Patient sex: M
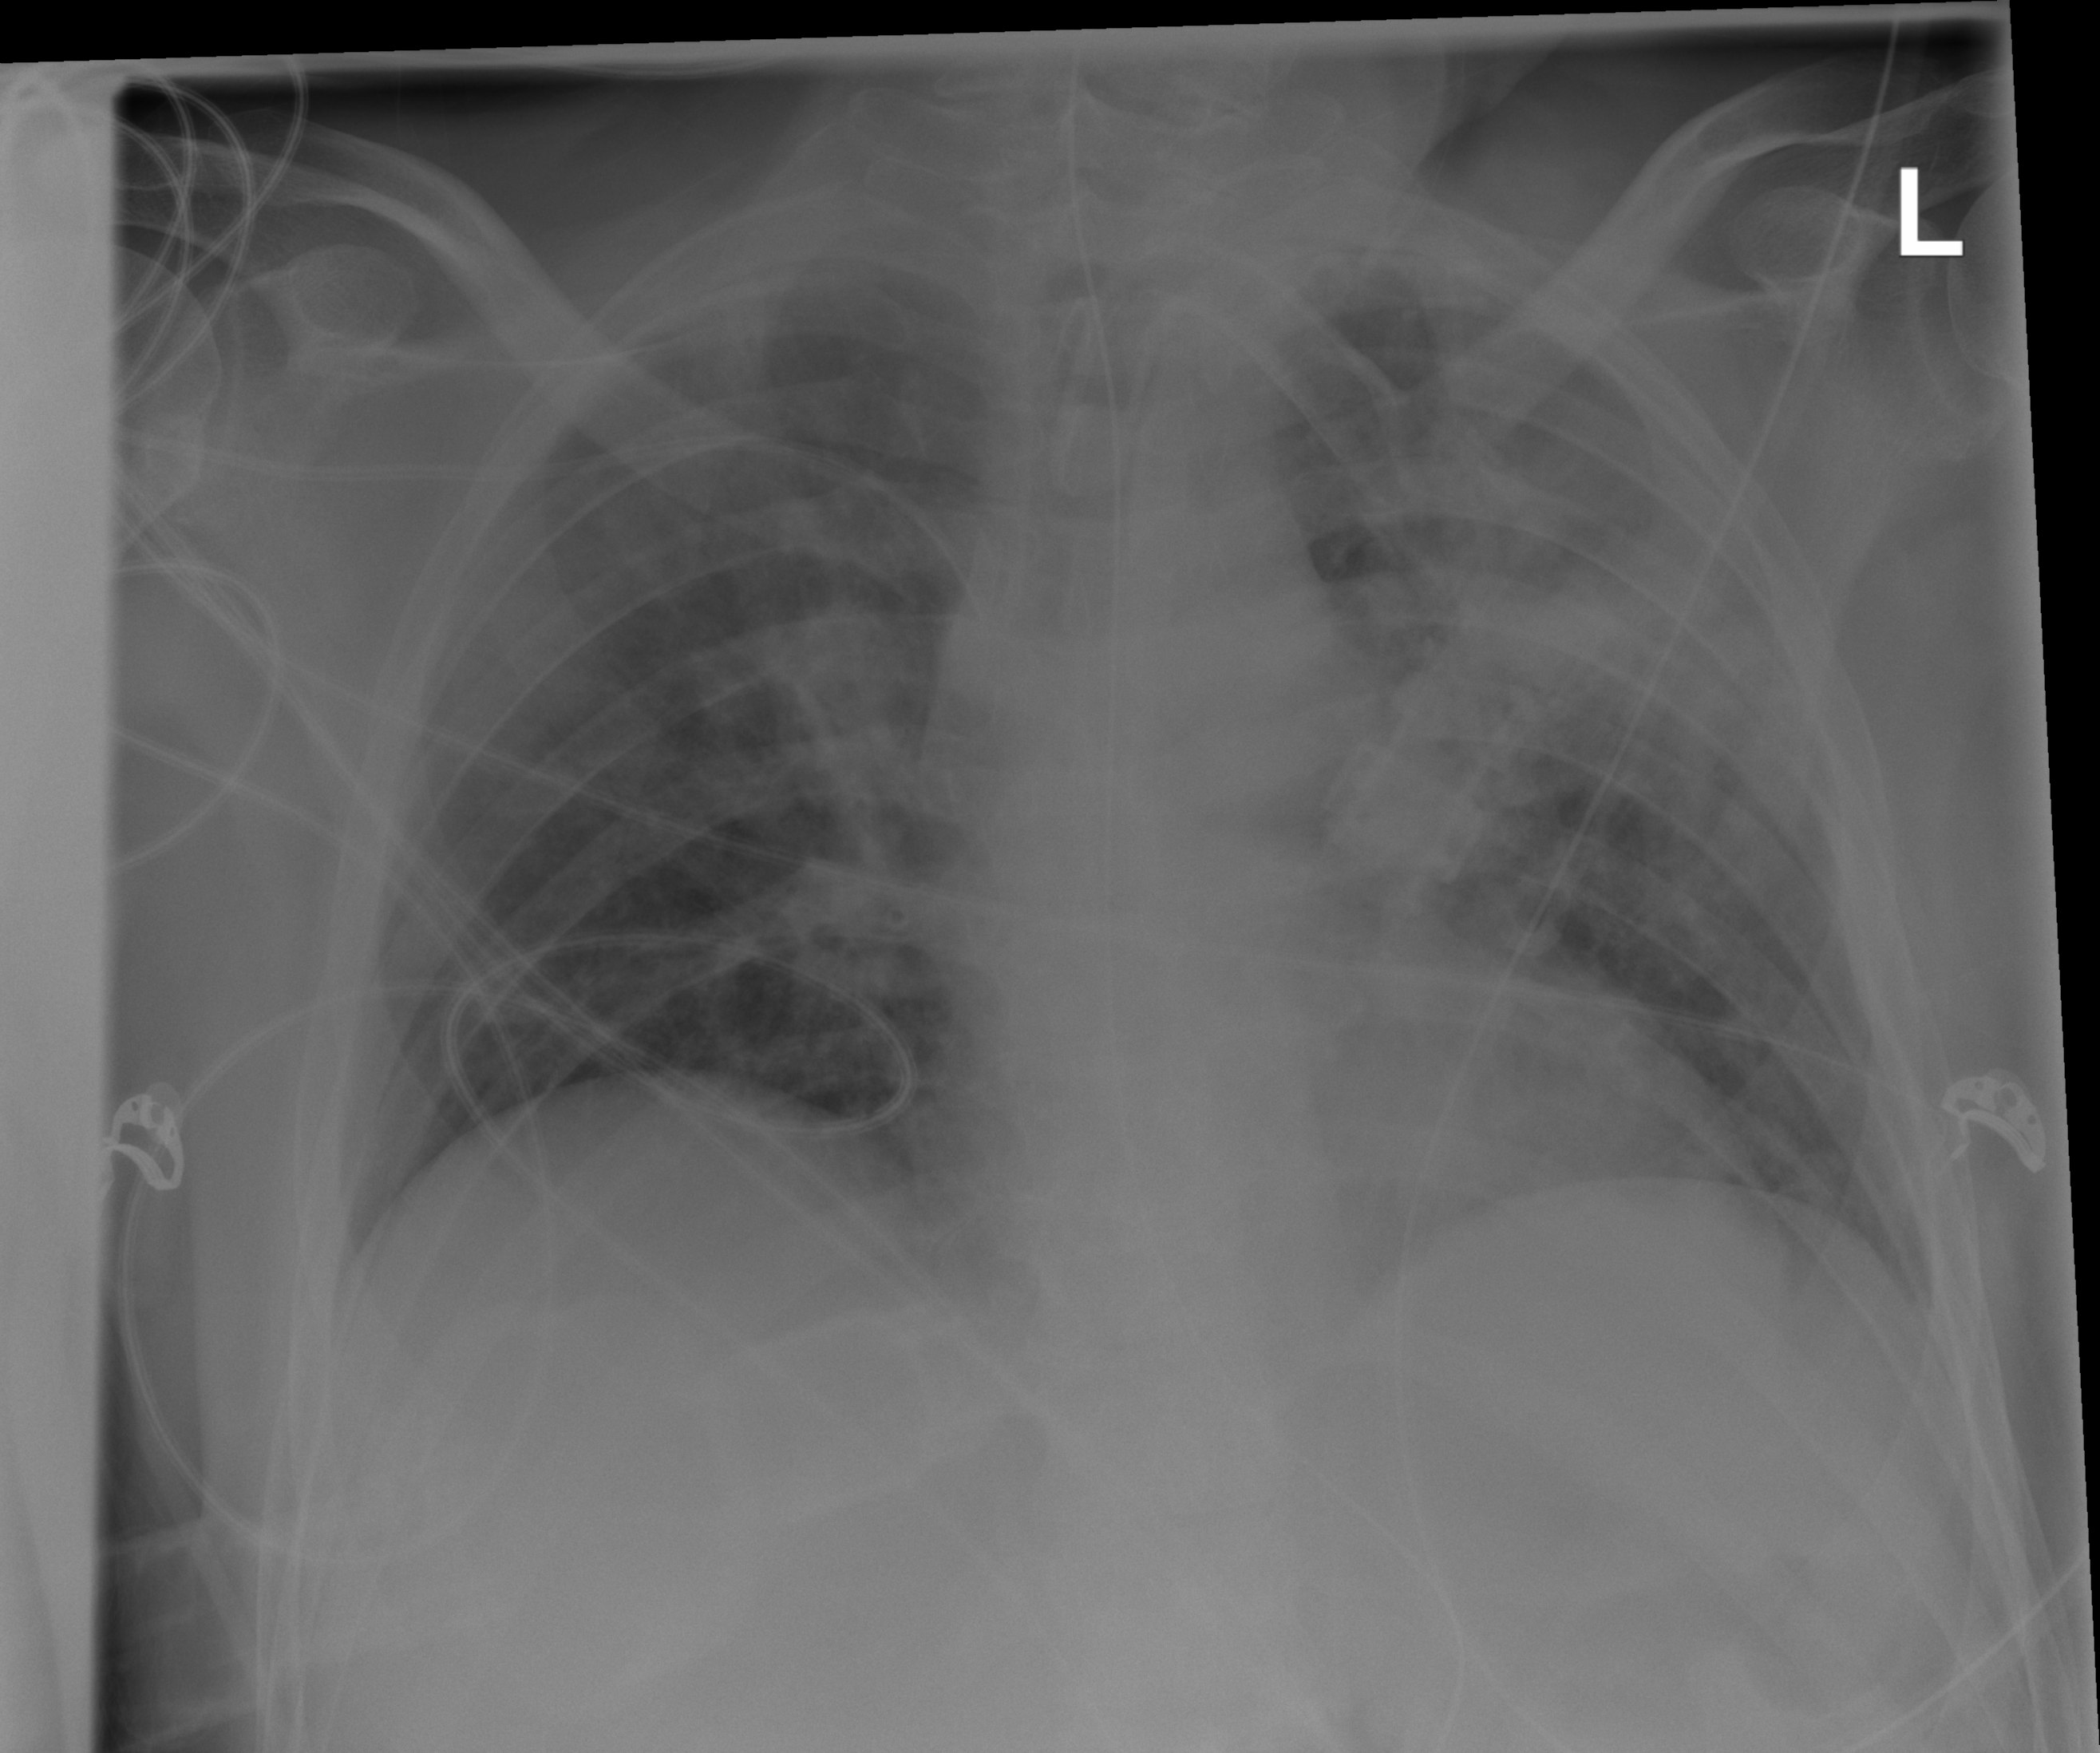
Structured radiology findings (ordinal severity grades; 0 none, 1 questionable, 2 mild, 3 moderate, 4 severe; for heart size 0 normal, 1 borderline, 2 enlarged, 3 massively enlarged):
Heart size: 1
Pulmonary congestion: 0
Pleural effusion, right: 0
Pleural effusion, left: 0
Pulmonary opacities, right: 2
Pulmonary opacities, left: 3
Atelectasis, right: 0
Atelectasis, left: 2